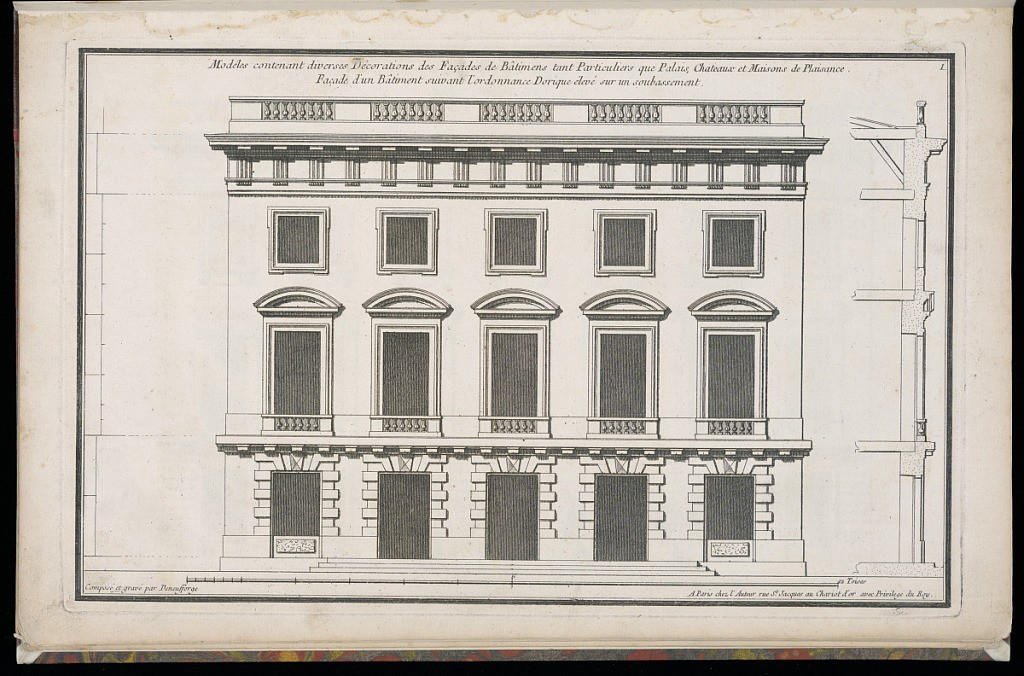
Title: Façade d'un Bâtiment suivant l'ordonnance Dorique élevé sur un soubassement
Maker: Jean-François de Neufforge, Flemish, 1714–1791
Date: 1768
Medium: Engraving on paper
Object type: Print
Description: Façade and profile of a building of the Doric order. There is a scale bar of 12 toises (1 toise was equal to about 3.799 square meters) at the bottom of the page. The plate is signed and numbered.